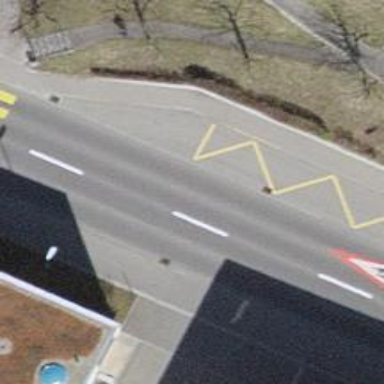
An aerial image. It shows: Public transport stop position.